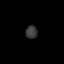
Tissue: skin
Cell type: Epithelial cells
Senescence score: 0.2083
Nuclear area (px): 151
Mean DAPI intensity: 56.636